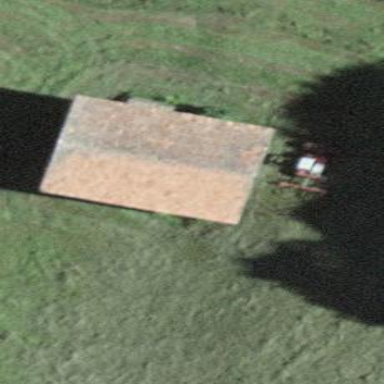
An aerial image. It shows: Rural barn.